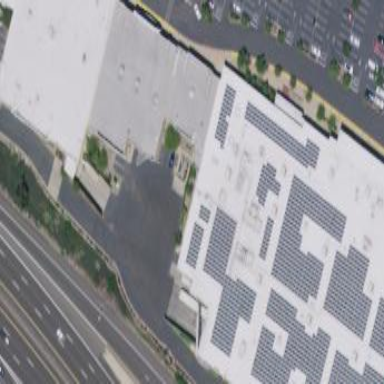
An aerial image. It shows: Retail building.